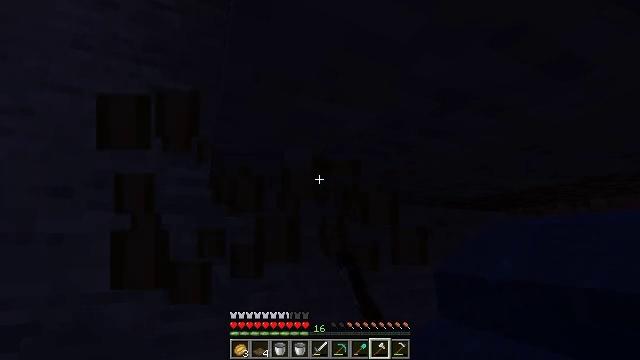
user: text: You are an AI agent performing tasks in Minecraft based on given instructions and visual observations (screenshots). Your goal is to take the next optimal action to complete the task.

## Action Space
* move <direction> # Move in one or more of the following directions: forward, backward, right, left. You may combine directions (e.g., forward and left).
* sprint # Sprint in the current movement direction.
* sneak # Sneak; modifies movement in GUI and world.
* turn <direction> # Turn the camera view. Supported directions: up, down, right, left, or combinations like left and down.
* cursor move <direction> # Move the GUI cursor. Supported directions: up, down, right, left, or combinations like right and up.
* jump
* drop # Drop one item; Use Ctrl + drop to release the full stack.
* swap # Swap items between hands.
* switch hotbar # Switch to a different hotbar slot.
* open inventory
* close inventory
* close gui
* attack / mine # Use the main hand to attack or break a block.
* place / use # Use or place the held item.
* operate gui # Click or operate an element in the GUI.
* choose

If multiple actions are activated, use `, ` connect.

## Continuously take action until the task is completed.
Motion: motion action
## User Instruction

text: Attack the spruce trapdoor to gather it.
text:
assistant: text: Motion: attack / mine